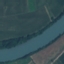
Land use / land cover class: River